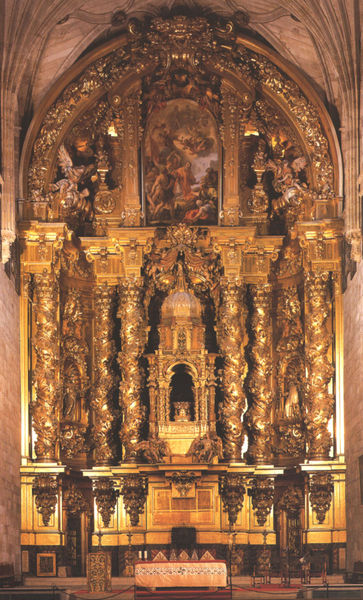
Titel: Hochaltar
Künstler: José Benito de Churriguera
Standort: Salamanca, S. Esteban (EU - E)
Schlagwörter: gemälde, säulen, architektur, barock, sockel, kirche, gold, innen, engel, rundbogen, kuppel, kreuz, altar, hochaltar, skulpturen, altarbild